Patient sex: M
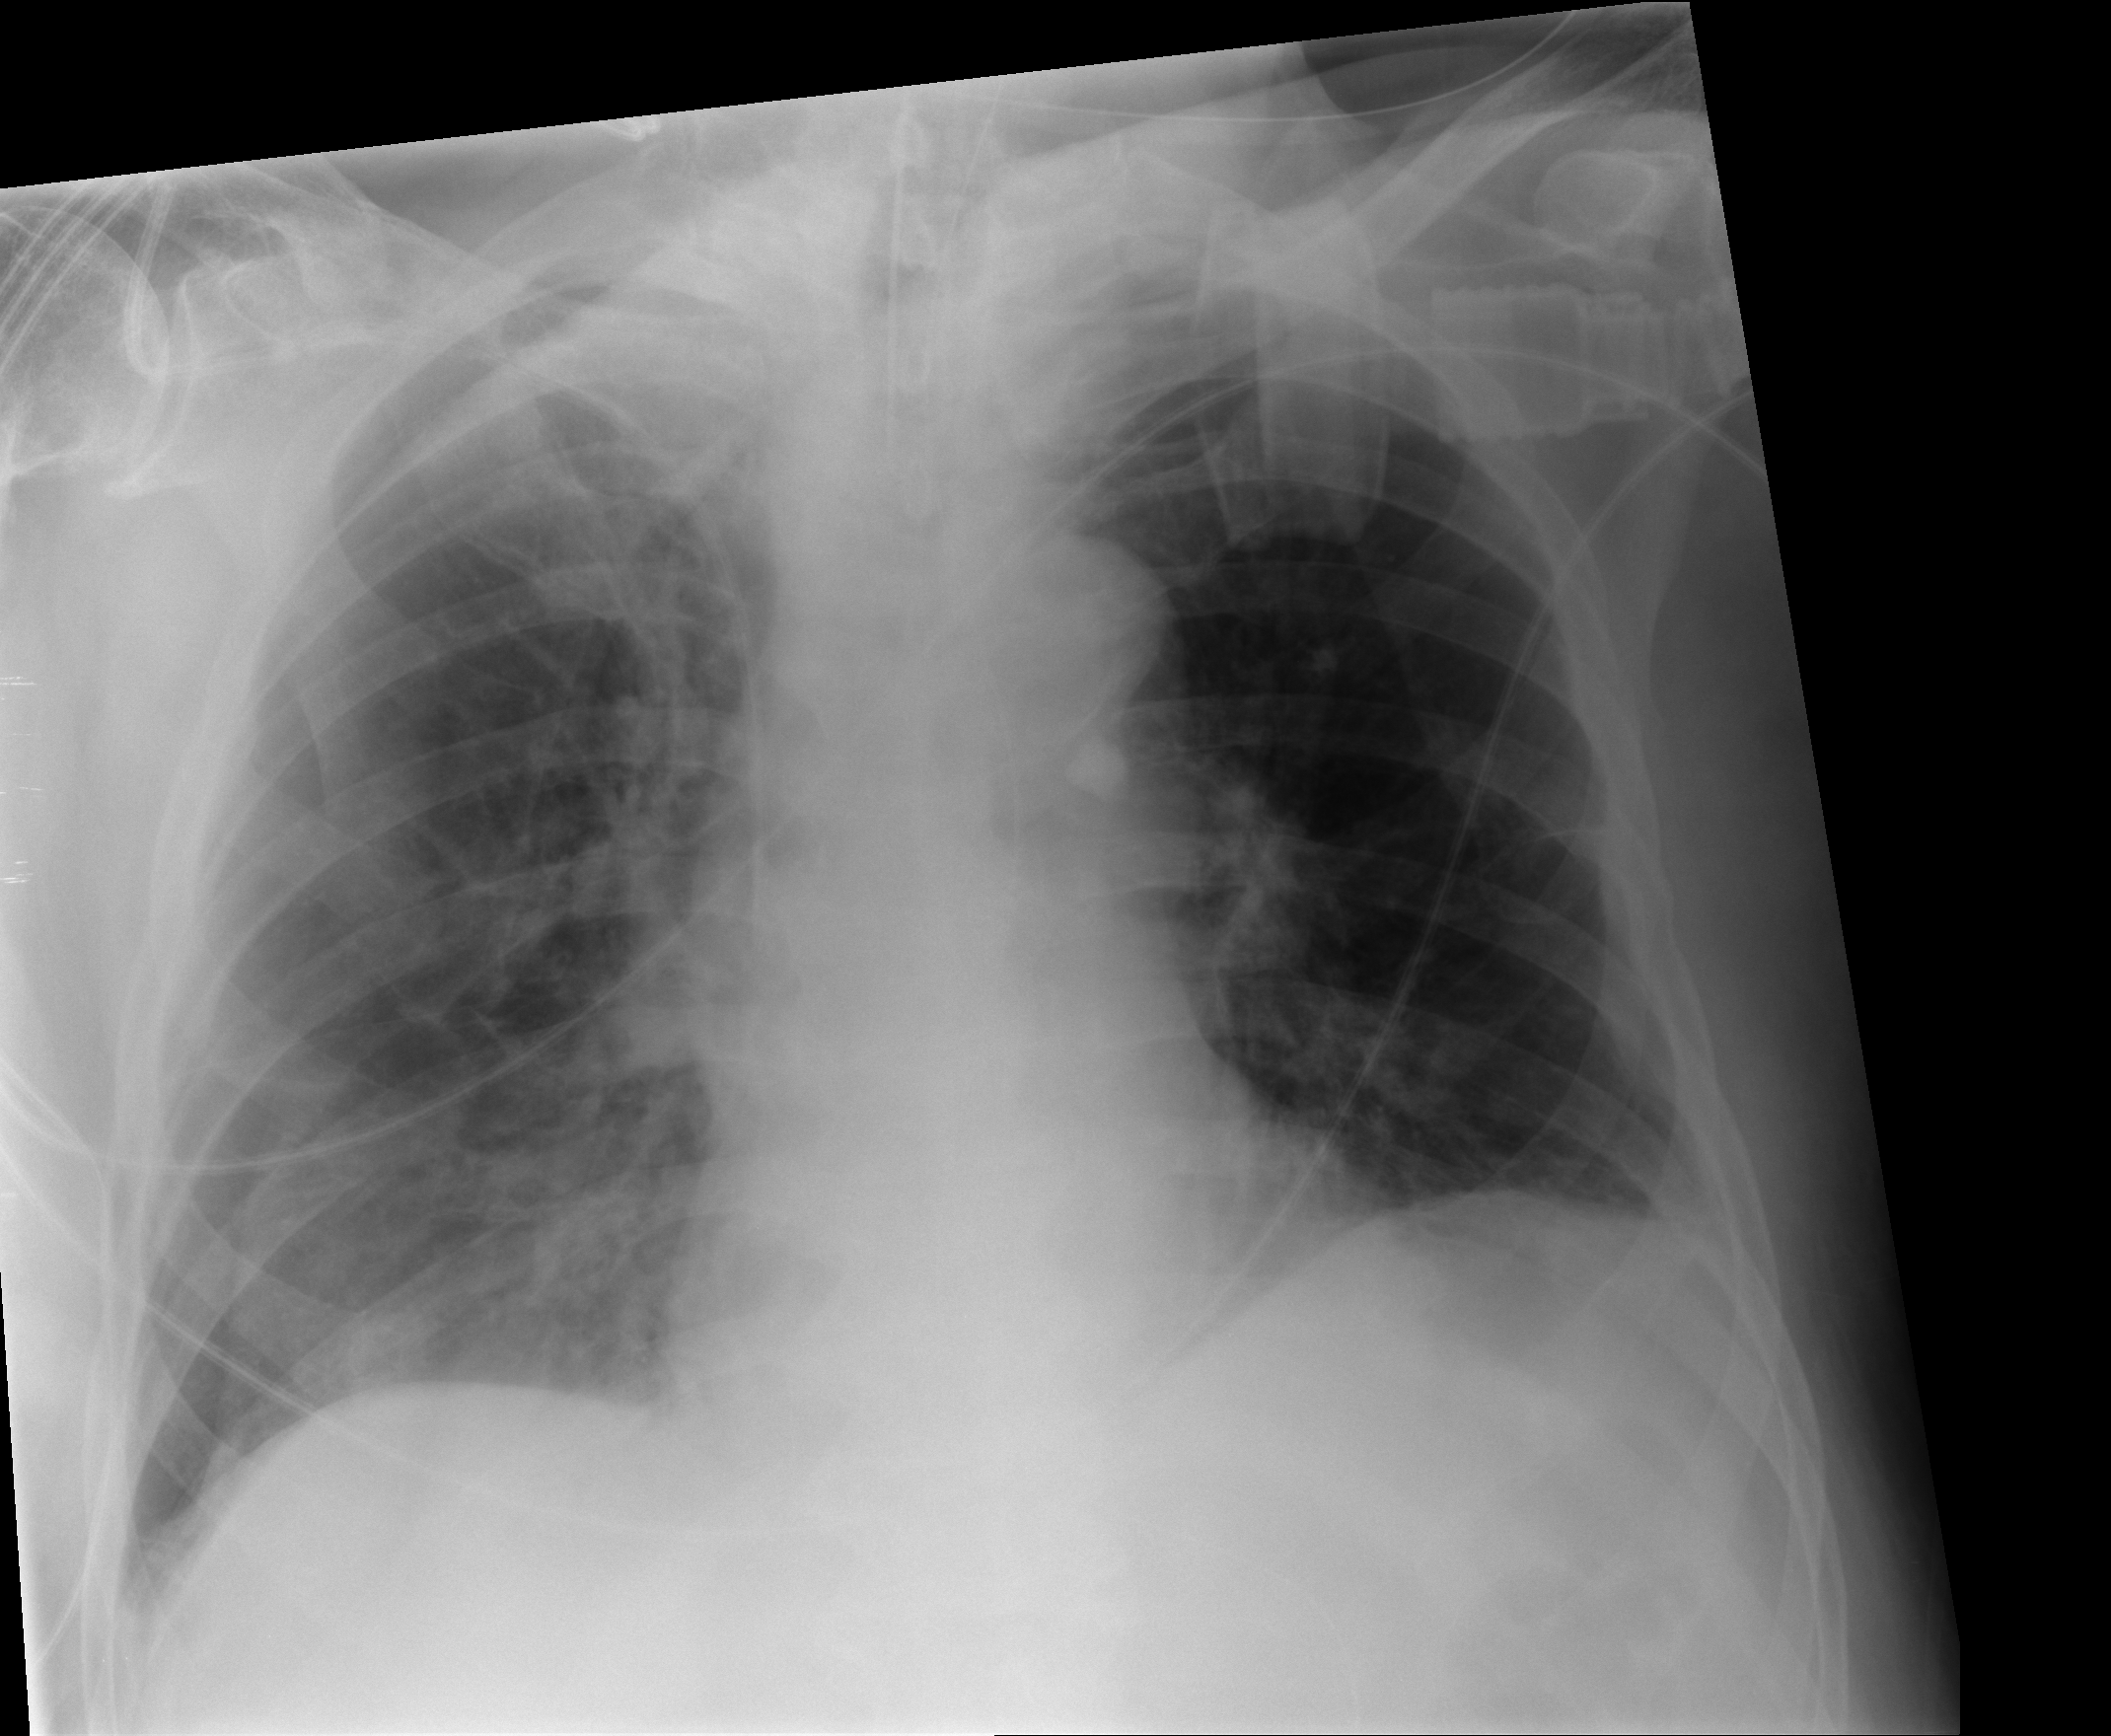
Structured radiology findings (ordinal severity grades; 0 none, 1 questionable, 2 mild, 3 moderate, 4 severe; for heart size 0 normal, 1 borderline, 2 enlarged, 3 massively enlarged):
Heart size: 0
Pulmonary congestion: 0
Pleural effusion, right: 0
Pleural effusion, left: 0
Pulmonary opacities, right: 1
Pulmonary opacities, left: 0
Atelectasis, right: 2
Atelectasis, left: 2